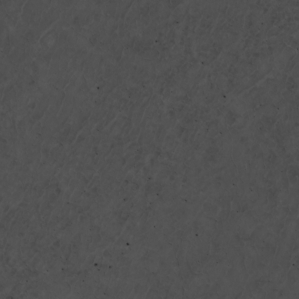
Label: non_frost